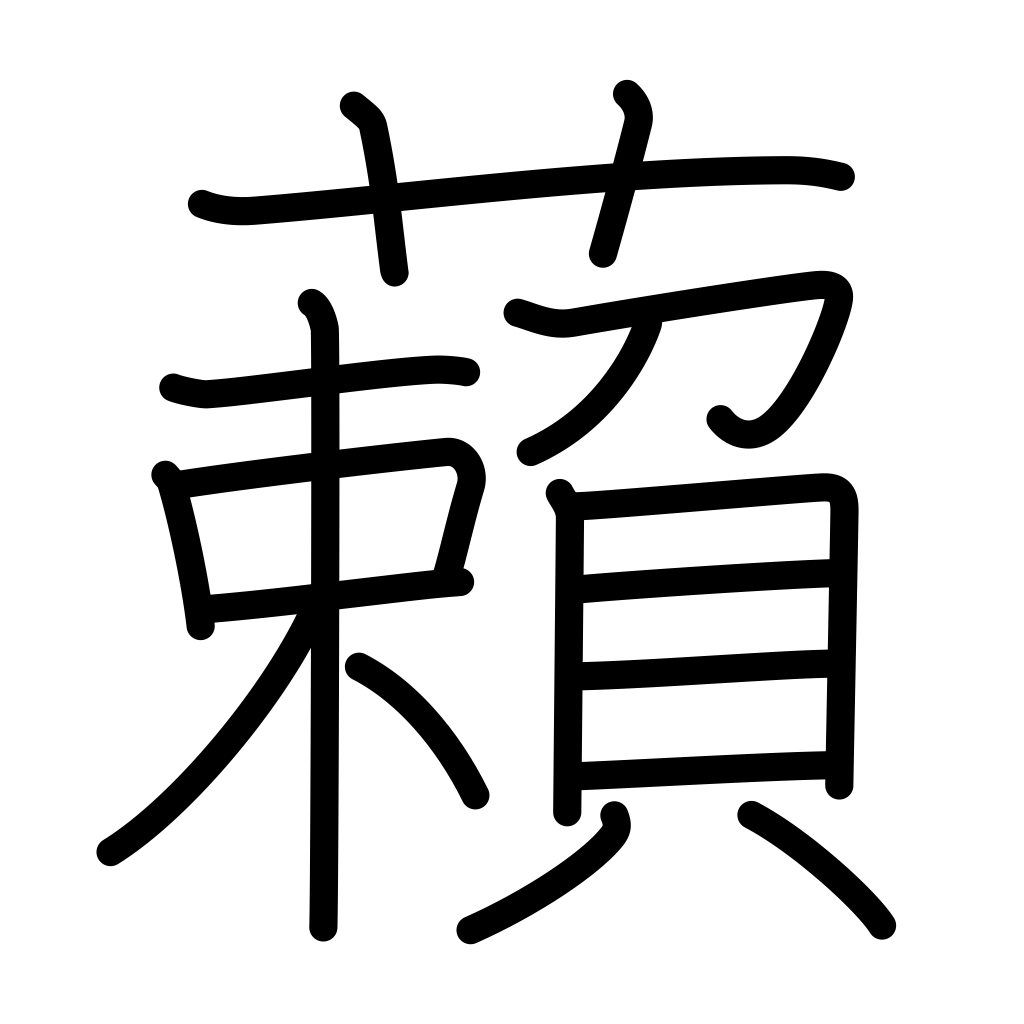
Meaning: type of mugwort, cover, hide